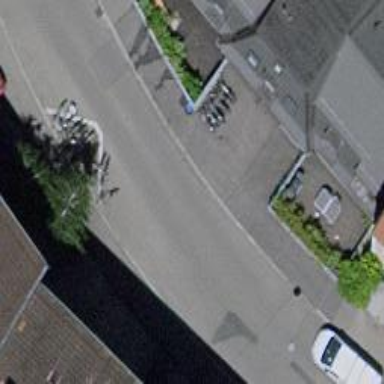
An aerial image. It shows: Residential road with asphalt surface and separate sidewalk.